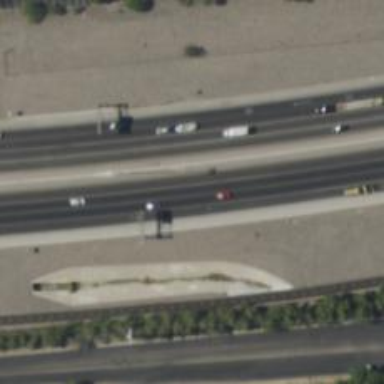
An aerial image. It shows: Motorway.